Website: bh-photo
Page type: review-order
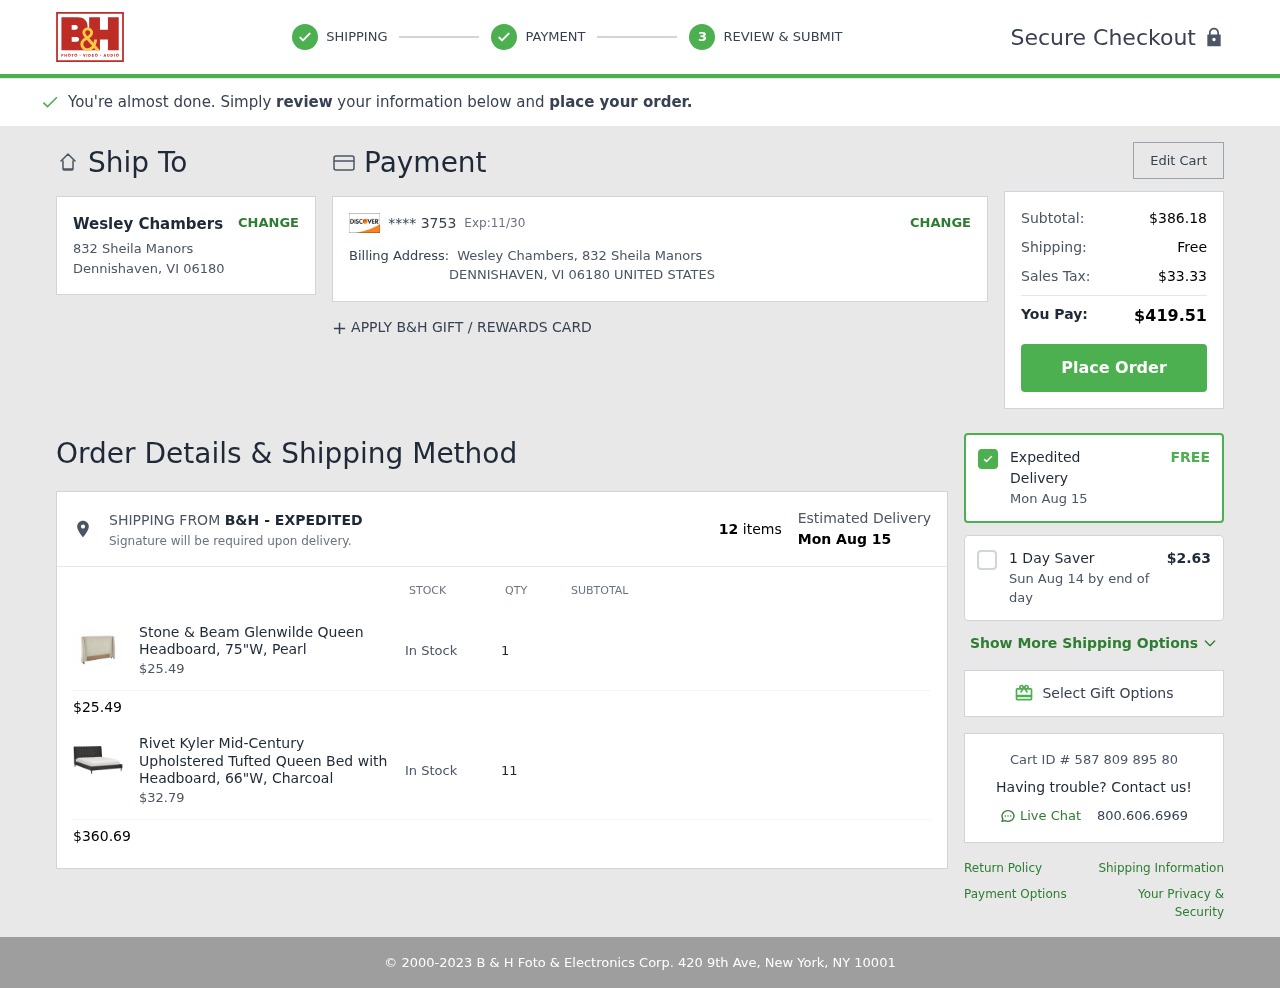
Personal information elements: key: PII_CARD_EXPIRY
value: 11/30
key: PII_CARD_LAST4
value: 3753
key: PII_CITY
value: Dennishaven
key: PII_COUNTRY
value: UNITED STATES
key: PII_FULLNAME
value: Wesley Chambers
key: PII_POSTCODE
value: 06180
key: PII_STATE_ABBR
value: VI
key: PII_STREET
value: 832 Sheila Manors
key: PII_STREET2
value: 832 Sheila Manors
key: PII_FULLNAME2
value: Wesley Chambers
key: PII_CITY2
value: DENNISHAVEN
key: PII_STATE_ABBR2
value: VI
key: PII_POSTCODE_FULL
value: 06180
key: PII_POSTCODE_NUMERIC
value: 6180
Product elements: key: PRODUCT1_NAME
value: Stone & Beam Glenwilde Queen Headboard, 75"W, Pearl
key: PRODUCT1_PRICE
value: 25.49
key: PRODUCT1_QUANTITY
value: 1
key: PRODUCT2_NAME
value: Rivet Kyler Mid-Century Upholstered Tufted Queen Bed with Headboard, 66"W, Charcoal
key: PRODUCT2_PRICE
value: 32.79
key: PRODUCT2_QUANTITY
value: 11
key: PRODUCT1_SUBTOTAL
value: $25.49
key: PRODUCT2_SUBTOTAL
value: $360.69
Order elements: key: ORDER_SUBTOTAL
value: $386.18
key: ORDER_SHIPPING_COST
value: Free
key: ORDER_TAX
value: $33.33
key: ORDER_TOTAL
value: $419.51
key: ORDER_NUM_ITEMS
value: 12 items
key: ORDER_DELIVERY_DATE
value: Mon Aug 15
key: ORDER_DELIVERY_DATE2
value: Mon Aug 15
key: ORDER_DELIVERY_DATE_ALT
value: Sun Aug 14 by end of day
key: ORDER_EXPEDITED_SHIPPING
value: $2.63
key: ORDER_ID
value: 587 809 895 80